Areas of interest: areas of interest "Nanyue Organic Cream Strawberry Garden"
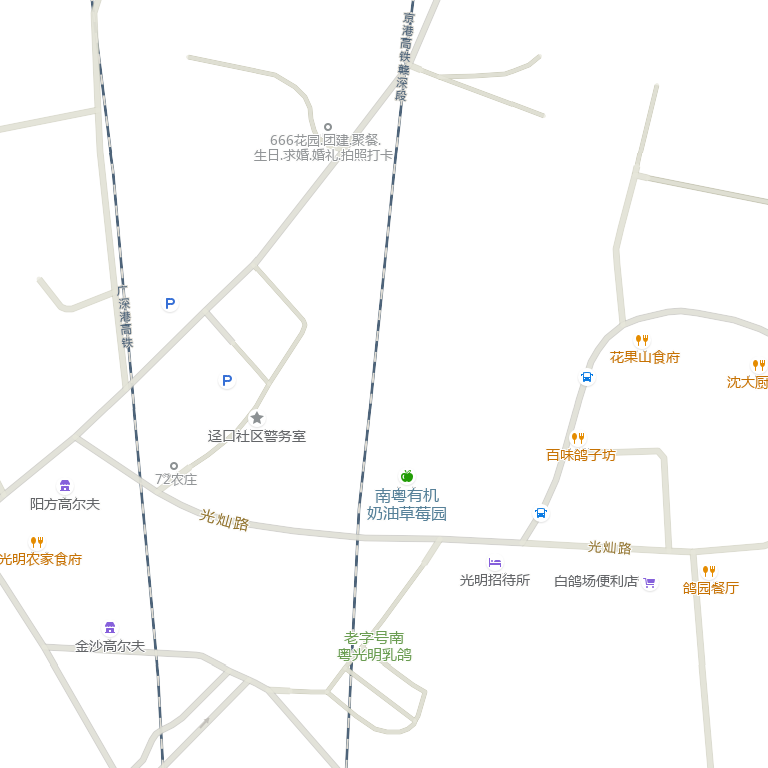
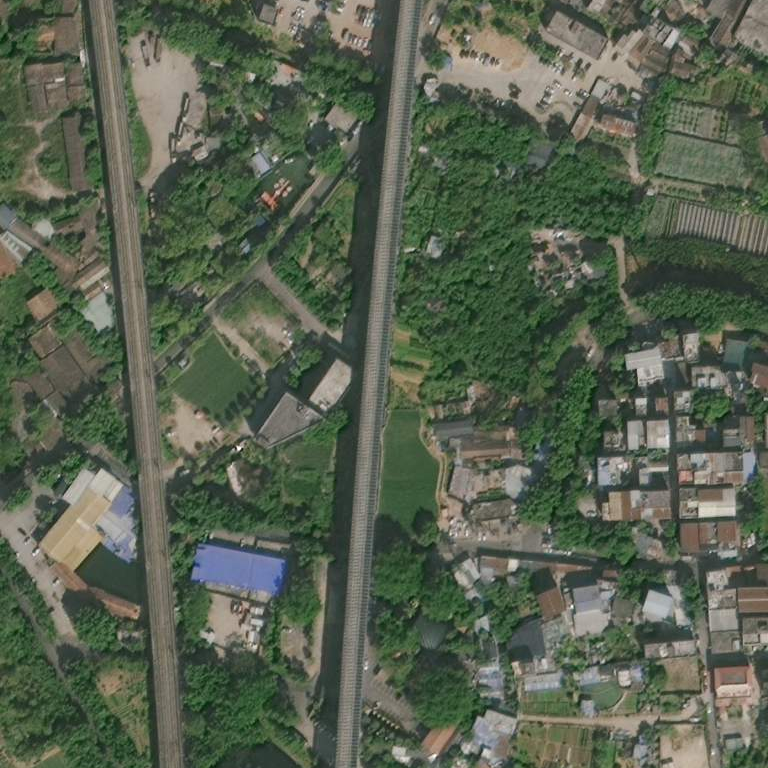